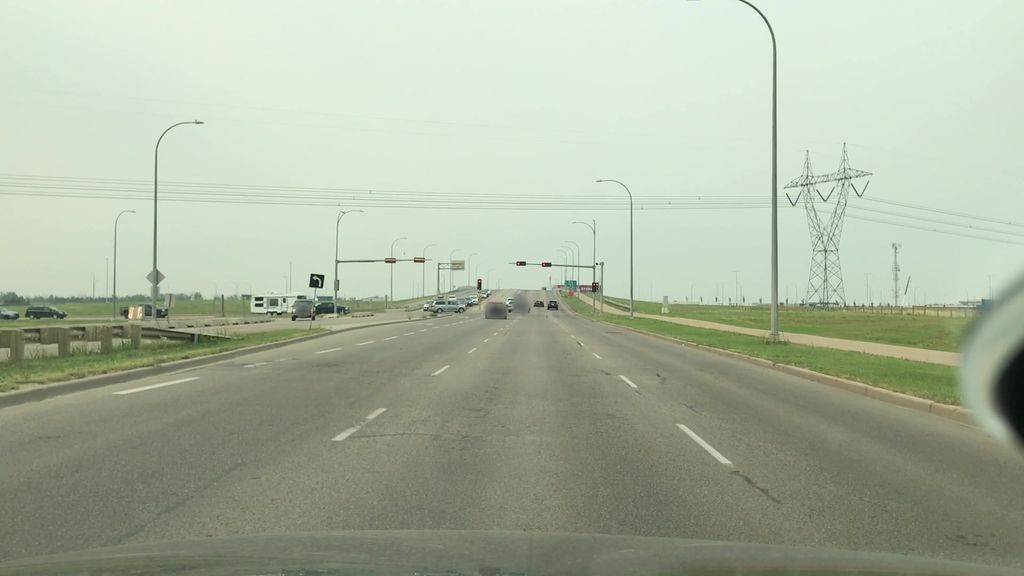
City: edmonton